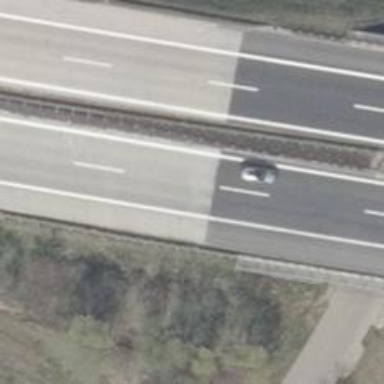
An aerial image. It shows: Asphalt motorway.